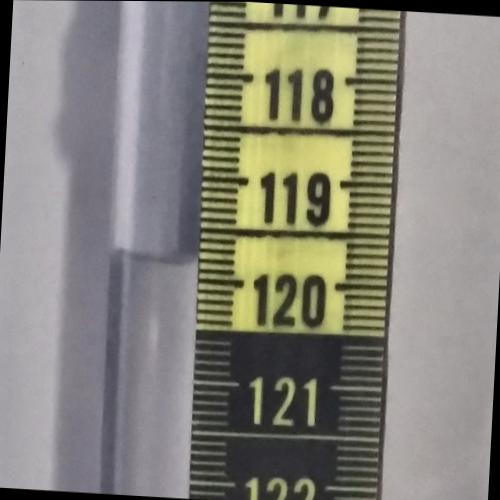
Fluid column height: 119.8 cm